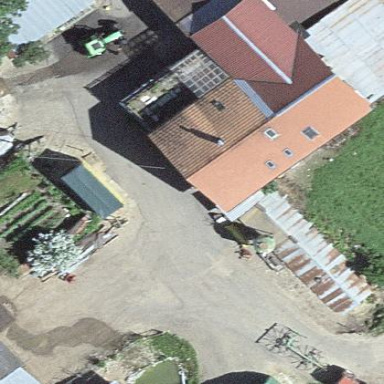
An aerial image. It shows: Farm building.